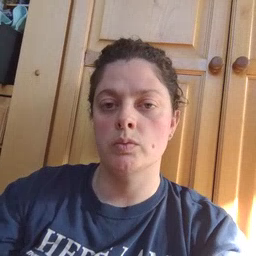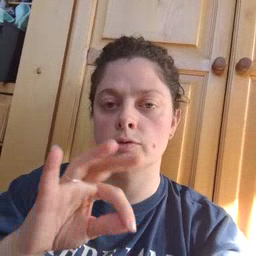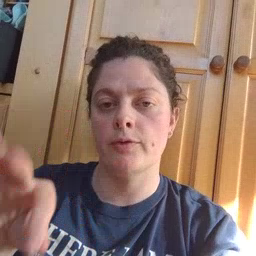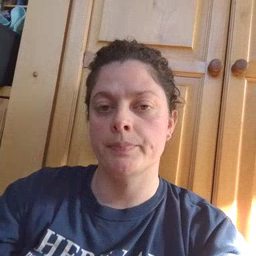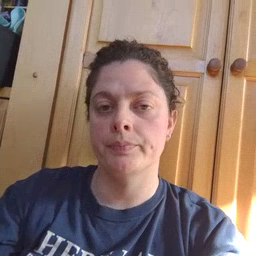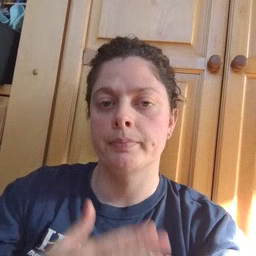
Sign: frenchfries